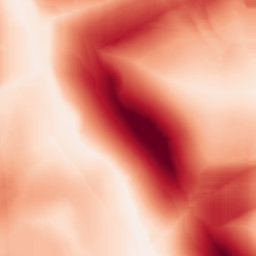
Category: morphological
Decomposition family: morphological_square
Decomposition parameters: operation: gradient
size: 50
Upsampling method: sinc_blackman
Upsampling parameters: scale: 4
kernel_size: 16
Upsampling scale: 4